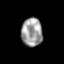
Tissue: skin
Cell type: Epithelial cells
Senescence score: 0.1517
Nuclear area (px): 593
Mean DAPI intensity: 155.607